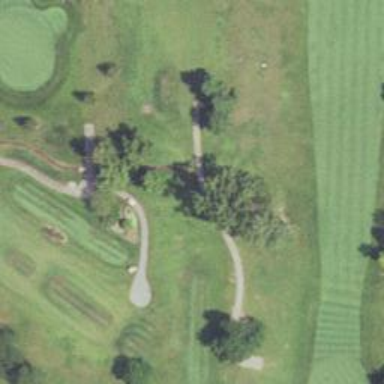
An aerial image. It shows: Service road designated as golf cart path.